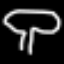
Label: mushroom